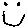
Label: smiley face